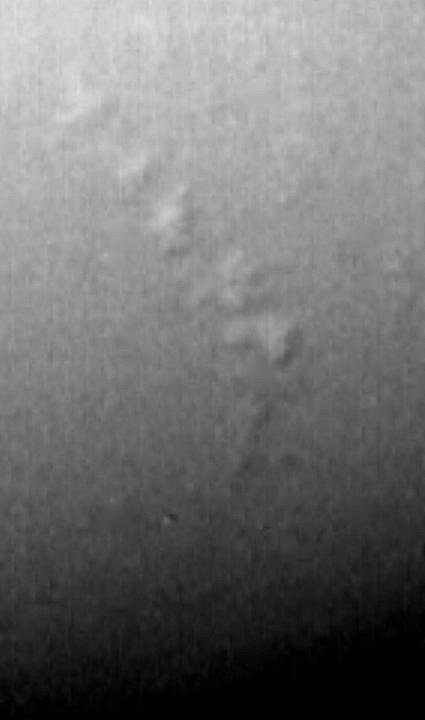
Neptune Shadows Neptune, Voyager